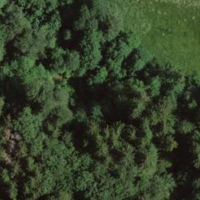
EUNIS habitat code: 44
Species observed at this site:
Fringilla coelebs